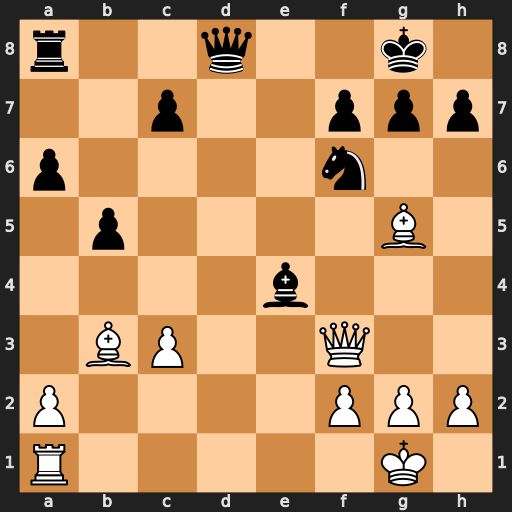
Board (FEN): r2q2k1/2p2ppp/p4n2/1p4B1/4b3/1BP2Q2/P4PPP/R5K1
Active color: w
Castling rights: -
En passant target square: -
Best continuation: Bxf6 Bxf3 Bxd8 Rxd8 gxf3